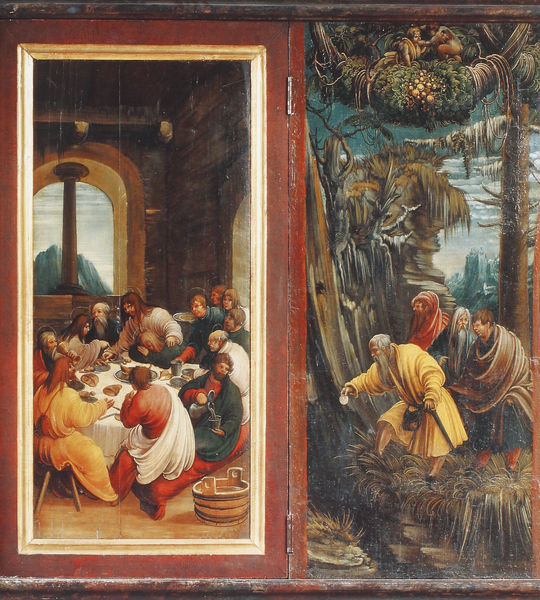
Titel: Hochaltar der Wallfahrts- und Filialkirche zum Kostbaren Blut Christi in Pulkau
Standort: Pulkau, Wallfahrts- und Filialkirche zum Kostbaren Blut Chrtisti (EU - AUT - Niederösterreich)
Schlagwörter: berg, gemälde, fenster, hintergrund, holz, tisch, tür, malerei, renaissance, wald, essen, alter, sumpf, speisen, altar, wanne, heiligenschein, jesus, moor, wanderer, gesellscahft, abendmahl, jünger, putten, tafelbild, eremit, pilger, klappaltar, wandlung